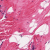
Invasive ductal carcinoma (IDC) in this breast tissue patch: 0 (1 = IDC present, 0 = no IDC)